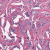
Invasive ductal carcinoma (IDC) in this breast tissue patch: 1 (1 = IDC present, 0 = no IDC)